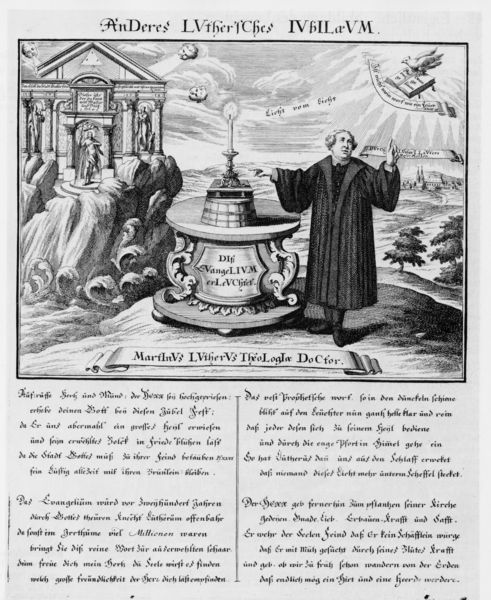
Titel: AnDeres L Vther's Ches IVbLaeVM
Institution: (Seriendruck)
Schlagwörter: baum, himmel, mann, vogel, wasser, wolken, bäume, landschaft, stadt, licht, schwarz, weiss, gebäude, haus, arme, bibel, rahmen, taube, bild, hände, vögel, wind, kirche, sonne, drei, blatt, wasserfall, brunnen, engel, schrift, wellen, grafik, graphik, spalten, inschrift, kerze, buch, kreuz, strahlen, druck, schwarzweiss, stich, seite, illustration, text, zeitschrift, zeitung, altar, schein, christus, jesus, luther, erscheinung, tempel, erleuchtung, kupferstich, jubiläum, abbildung, gibel, latein, schriftband, martin, reformation, heiliger geist, evangelium, martin luther, thesen, theologe, kircvhe, theologie, emblematik, evangelie, text-bild, stedt